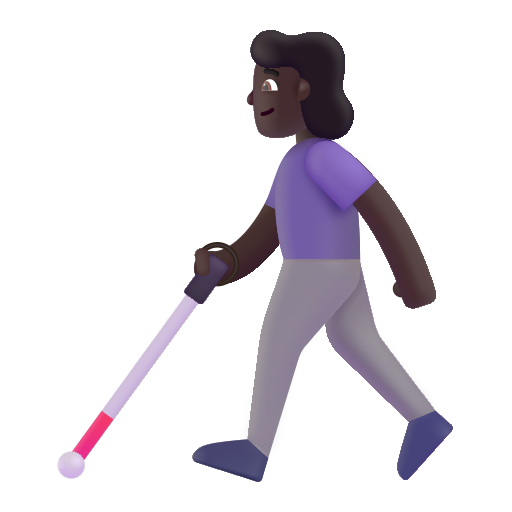
woman with white cane color dark